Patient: sex F, age 58
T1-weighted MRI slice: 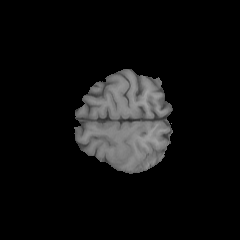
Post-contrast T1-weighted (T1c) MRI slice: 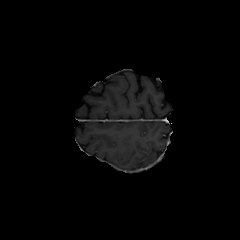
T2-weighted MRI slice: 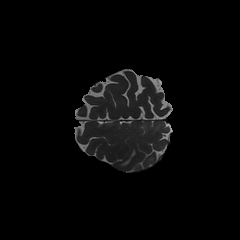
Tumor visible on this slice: yes
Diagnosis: Glioblastoma, IDH-wildtype
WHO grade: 4